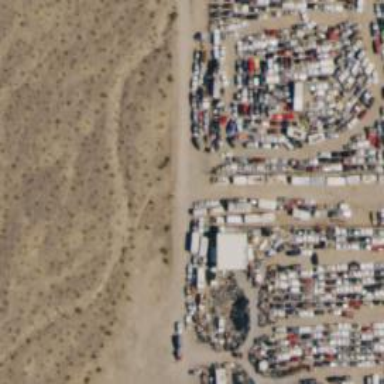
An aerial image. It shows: Scrap yard located in industrial area.